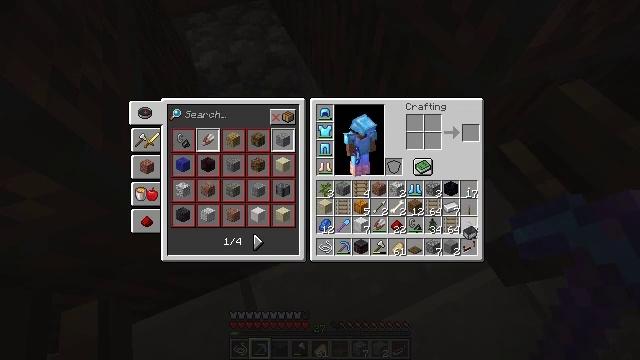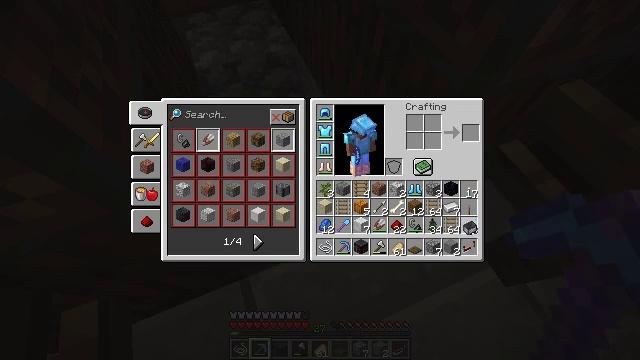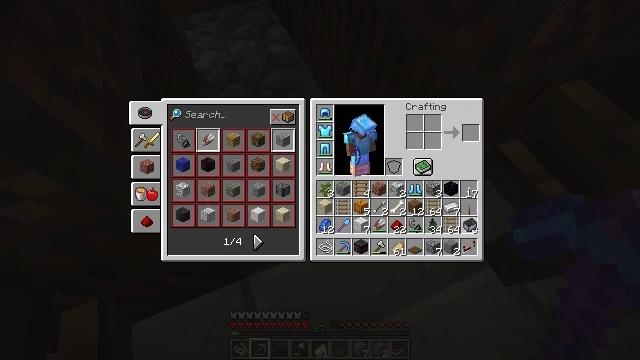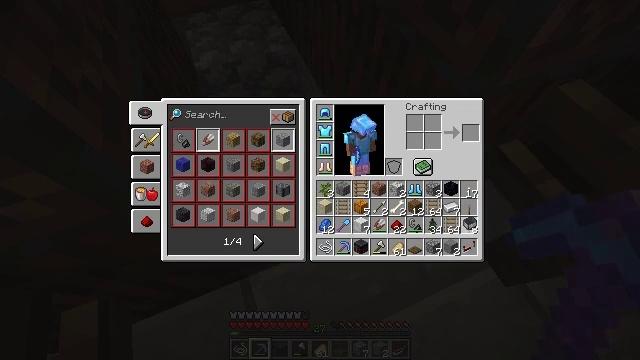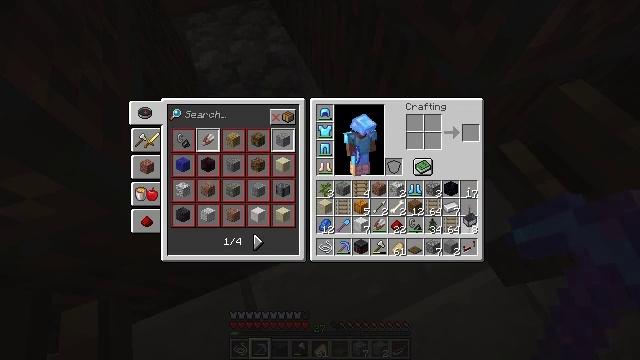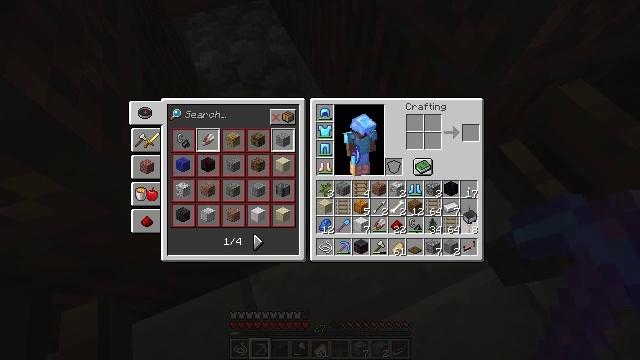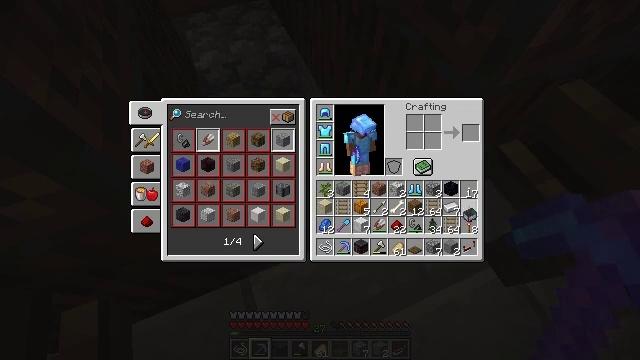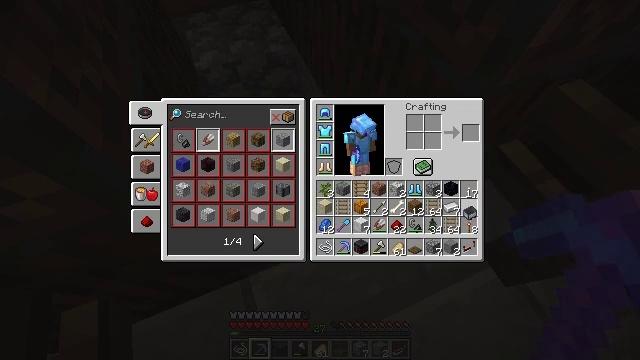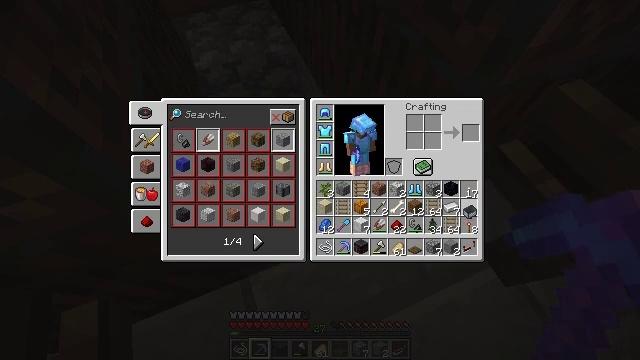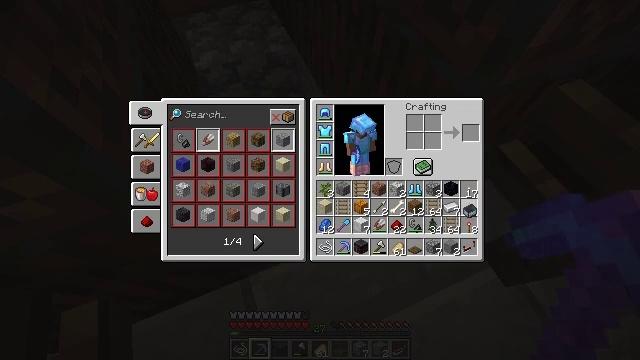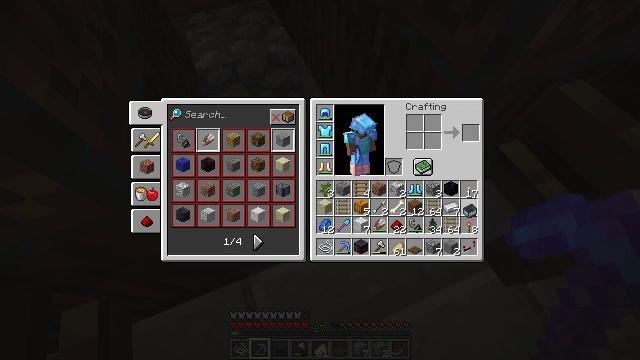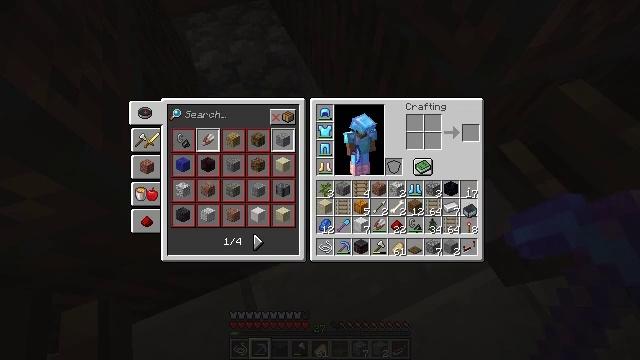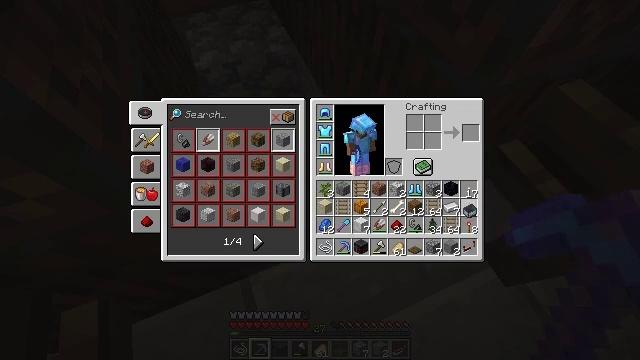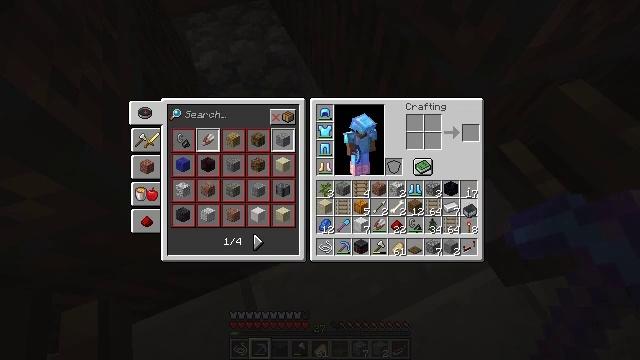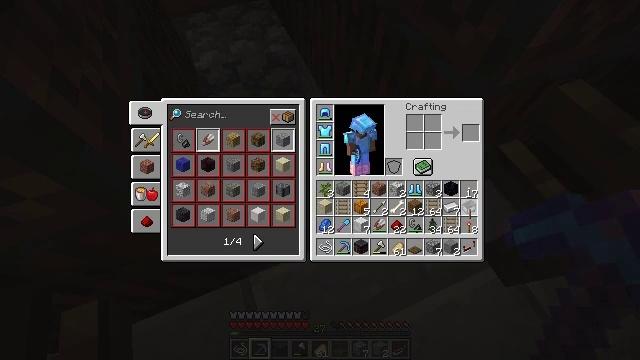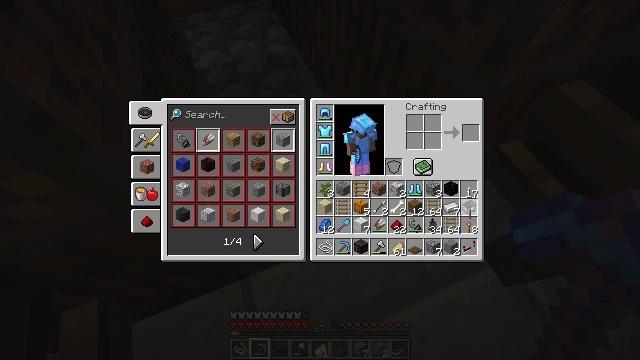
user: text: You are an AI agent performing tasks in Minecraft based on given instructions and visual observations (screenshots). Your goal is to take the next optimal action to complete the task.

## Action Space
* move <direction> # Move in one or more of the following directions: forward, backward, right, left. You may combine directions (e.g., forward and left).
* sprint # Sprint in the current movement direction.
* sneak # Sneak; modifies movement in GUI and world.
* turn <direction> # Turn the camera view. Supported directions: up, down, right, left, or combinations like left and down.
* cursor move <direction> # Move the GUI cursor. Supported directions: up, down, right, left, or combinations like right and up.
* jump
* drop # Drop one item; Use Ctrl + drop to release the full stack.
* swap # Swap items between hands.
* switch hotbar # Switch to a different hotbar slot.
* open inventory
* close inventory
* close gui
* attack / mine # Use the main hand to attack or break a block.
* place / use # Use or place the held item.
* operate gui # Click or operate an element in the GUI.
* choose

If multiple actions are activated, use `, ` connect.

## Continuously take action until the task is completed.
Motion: motion action
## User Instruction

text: Drop a lever.
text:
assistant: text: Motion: no_op
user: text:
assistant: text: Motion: no_op
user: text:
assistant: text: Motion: no_op
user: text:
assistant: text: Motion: no_op
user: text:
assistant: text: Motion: no_op
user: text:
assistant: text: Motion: no_op
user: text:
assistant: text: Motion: no_op
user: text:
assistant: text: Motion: no_op
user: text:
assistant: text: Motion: no_op
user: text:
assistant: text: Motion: operate gui
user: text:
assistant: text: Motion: operate gui
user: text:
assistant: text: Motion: operate gui
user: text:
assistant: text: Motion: operate gui
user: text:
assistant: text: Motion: no_op
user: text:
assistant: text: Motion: no_op
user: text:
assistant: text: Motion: no_op
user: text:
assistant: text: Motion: no_op
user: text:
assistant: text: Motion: no_op
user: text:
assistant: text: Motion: no_op
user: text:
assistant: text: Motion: cursor move up
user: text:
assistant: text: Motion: cursor move up
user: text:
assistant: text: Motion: cursor move up
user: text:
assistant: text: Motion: cursor move up
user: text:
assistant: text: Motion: no_op
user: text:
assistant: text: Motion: no_op
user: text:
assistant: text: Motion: no_op
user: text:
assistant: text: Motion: cursor move right
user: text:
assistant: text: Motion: cursor move right
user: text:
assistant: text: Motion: cursor move right and down
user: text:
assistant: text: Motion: cursor move right